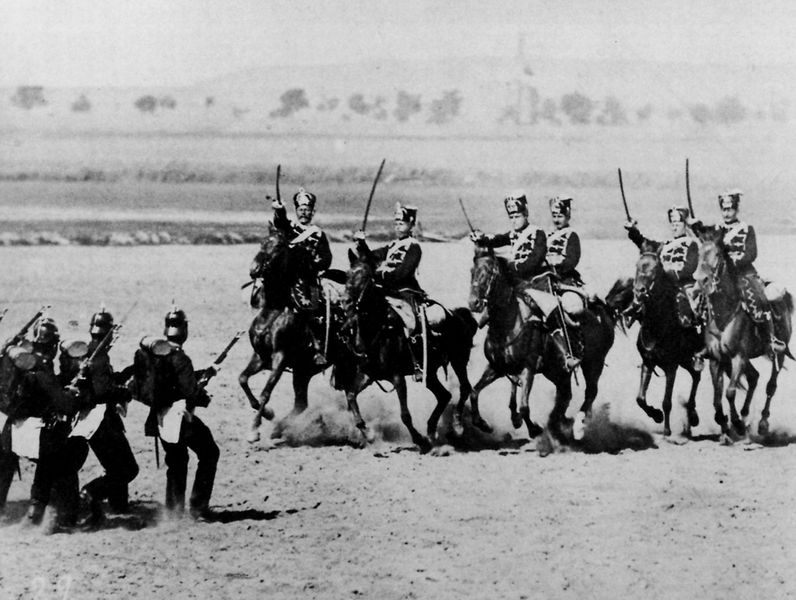
Titel: Momentaufnahme der Kaisermanöver, Berlin
Künstler: Ottomar Anschütz
Institution: unbekannt
Schlagwörter: angriff, baum, berg, himmel, kampf, meer, schatten, weiß, bäume, landschaft, sand, grau, hintergrund, hut, hüte, licht, schwarz, vordergrund, gras, wiese, mützen, geschichte, tod, ebene, erde, feld, felder, ferne, horizont, hügel, weite, busch, büsche, sonne, boden, pferd, pferde, reiter, turm, beine, deutschland, hufe, reiten, ritt, sattel, schärpe, strand, übung, hosen, schwer, wüste, nebel, tag, krieg, schlacht, soldaten, draussen, steppe, foto, fotografie, posen, schwarz-weiss, attacke, militär, schwert, schwerter, säbel, uniform, uniformen, waffen, soldat, lauf, staub, wilhelminisch, degen, helm, hauben, ritter, armee, heer, hufen, photo, helme, tressen, hintergund, sterben, gewehr, kavalerie, kavallerie, trupp, fernsicht, artillerie, tornister, gewehre, russen, türkei, schießen, infanterie, schlachtfeld, galopp, erwartung, wilhelm, husaren, nationen, truppe, bajonett, pickelhaube, pickelhauben, bajonette, türken, angreifen, mauren, manöver, staubwolken, feinde, fusssoldaten, angreifer, gewähr, gezogen, alt foto, anritt, artellerie, büchsen, erwarten, geschirt, infanteristen, kosacken, pickelhelme, rucksäcke, sandfläche, wasserflaschen, zeitgeschehen, rumänien, berittene, serbien